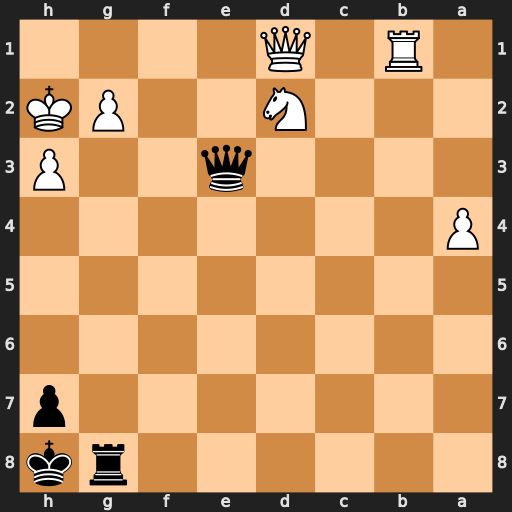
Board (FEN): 6rk/7p/8/8/P7/4q2P/3N2PK/1R1Q4
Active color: b
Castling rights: -
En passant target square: -
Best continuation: Qg3+ Kg1 Qxg2#